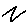
Label: zigzag